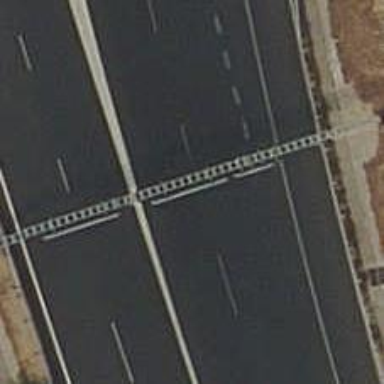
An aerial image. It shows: Motorway link.